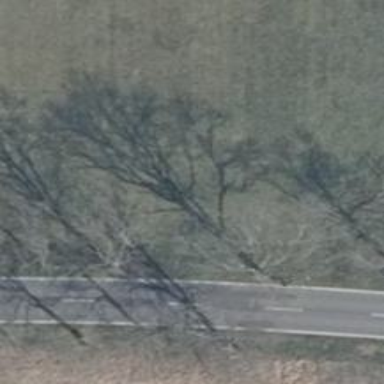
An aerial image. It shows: Row of trees in natural setting.